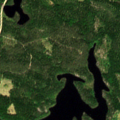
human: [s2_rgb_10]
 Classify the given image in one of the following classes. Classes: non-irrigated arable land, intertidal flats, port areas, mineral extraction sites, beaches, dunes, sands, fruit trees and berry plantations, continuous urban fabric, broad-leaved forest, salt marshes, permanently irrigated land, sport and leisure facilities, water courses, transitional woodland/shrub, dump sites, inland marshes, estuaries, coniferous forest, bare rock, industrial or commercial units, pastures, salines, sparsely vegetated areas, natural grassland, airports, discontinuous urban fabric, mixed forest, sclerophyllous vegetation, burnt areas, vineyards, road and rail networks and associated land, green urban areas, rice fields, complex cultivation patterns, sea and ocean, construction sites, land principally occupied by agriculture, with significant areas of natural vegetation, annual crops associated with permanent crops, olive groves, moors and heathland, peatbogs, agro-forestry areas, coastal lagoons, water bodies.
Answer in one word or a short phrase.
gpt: coniferous forest, mixed forest, water bodies